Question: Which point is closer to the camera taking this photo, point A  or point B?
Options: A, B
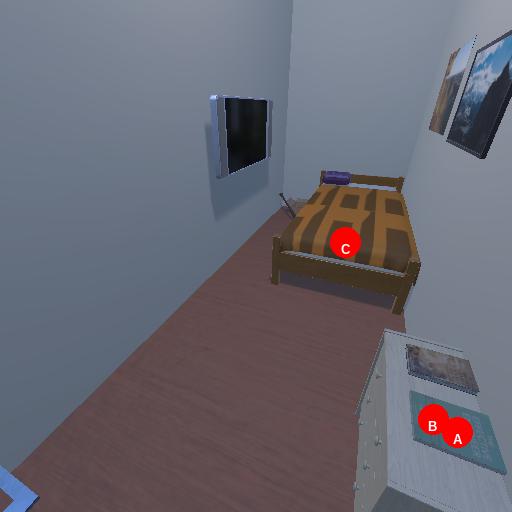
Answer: A